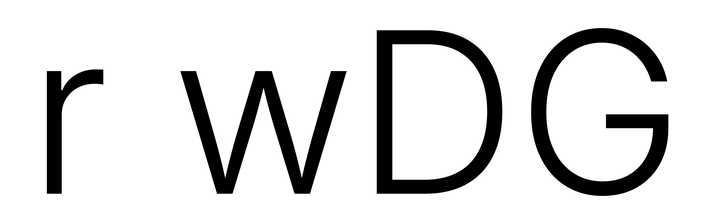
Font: Inter_Light